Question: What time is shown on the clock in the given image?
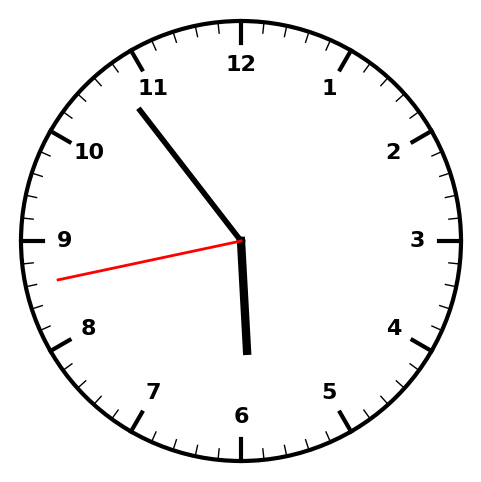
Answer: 05:53:43